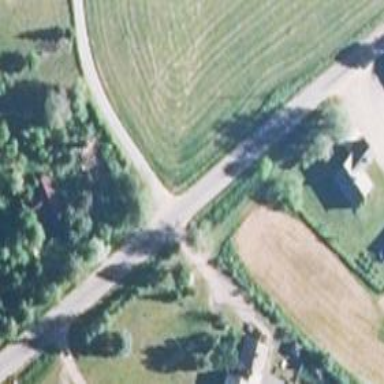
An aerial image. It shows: Tertiary road.